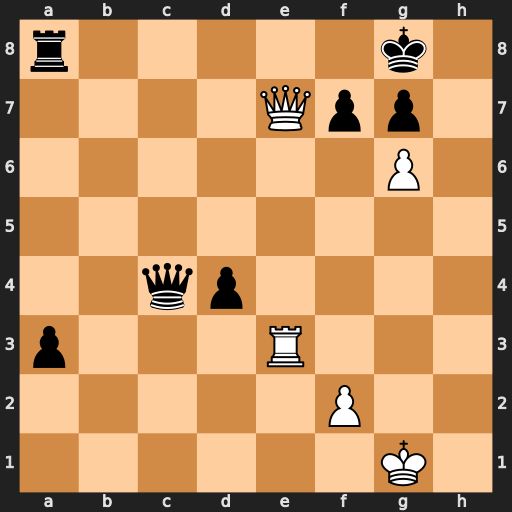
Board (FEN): r5k1/4Qpp1/6P1/8/2qp4/p3R3/5P2/6K1
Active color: w
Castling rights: -
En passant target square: -
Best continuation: Qe8+ Rxe8 Rxe8#